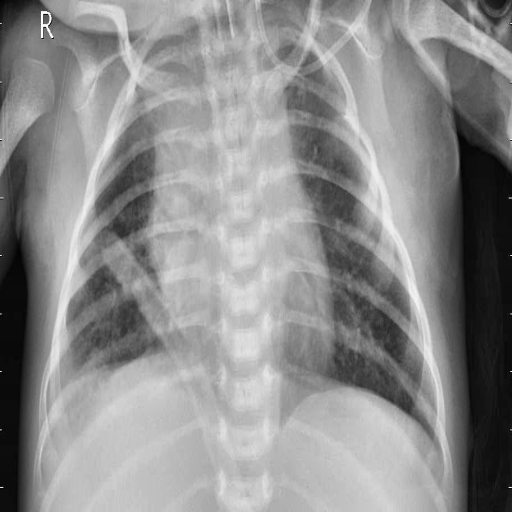
Finding: PNEUMONIA